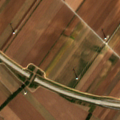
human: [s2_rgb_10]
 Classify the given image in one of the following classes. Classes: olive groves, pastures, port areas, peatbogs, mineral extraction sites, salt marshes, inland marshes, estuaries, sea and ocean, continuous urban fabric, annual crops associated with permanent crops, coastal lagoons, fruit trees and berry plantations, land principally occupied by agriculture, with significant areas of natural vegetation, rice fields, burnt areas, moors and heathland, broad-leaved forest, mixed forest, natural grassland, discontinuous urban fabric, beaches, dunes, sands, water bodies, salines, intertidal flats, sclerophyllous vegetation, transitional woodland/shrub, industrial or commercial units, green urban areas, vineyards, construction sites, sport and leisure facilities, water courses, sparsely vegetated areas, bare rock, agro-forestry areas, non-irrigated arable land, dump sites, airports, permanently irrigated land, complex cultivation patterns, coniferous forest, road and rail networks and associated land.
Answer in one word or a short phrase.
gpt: non-irrigated arable land